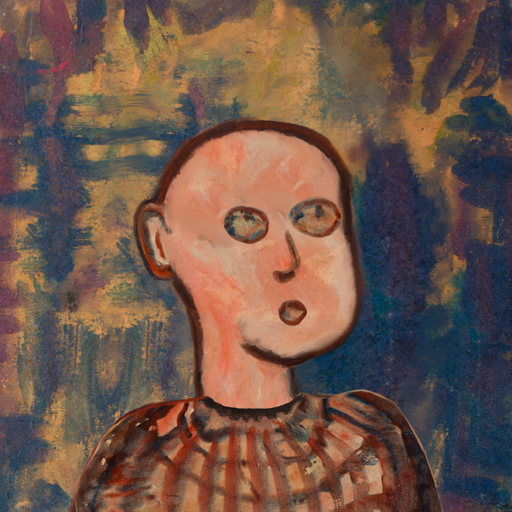
Background: InTheSun, Head And Neck Side: Roy_Bahadur, Face Side: Orphan, Bust: Orphan, Hair Side: Blank, Head Accessory: Blank, Second Necklace: Blank, Necklace: Blank, Baby: Blank